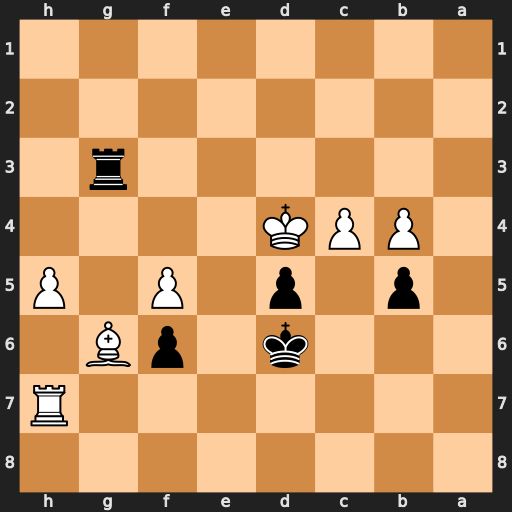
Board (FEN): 8/7R/3k1pB1/1p1p1P1P/1PPK4/6r1/8/8
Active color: b
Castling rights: -
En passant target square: -
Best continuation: bxc4 Rd7+ Kxd7